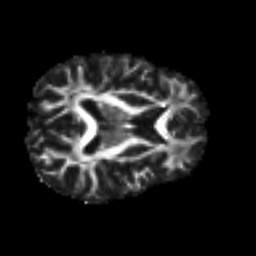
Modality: FA
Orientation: axial
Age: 23
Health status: ill
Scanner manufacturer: philips
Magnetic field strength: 3 T
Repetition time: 9 s
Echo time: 0.127 s